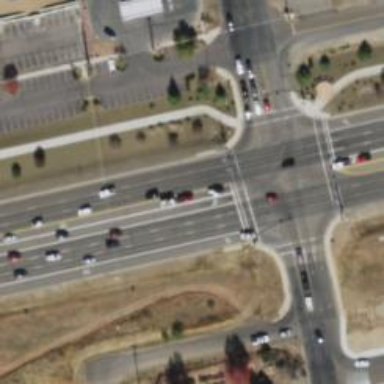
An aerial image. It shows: Marked asphalt crossing on the road.